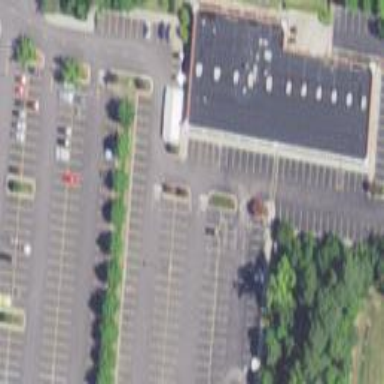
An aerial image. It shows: Parking area with asphalt surface.